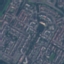
Land use / land cover: Residential